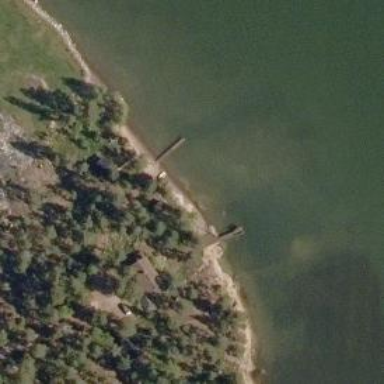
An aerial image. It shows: Man-made pier.